Question: I tried a long time to figure out, how event and event loop works. I read so many article in internet and books about event registration and event loop, but I still can not imagine how it works.
I am reading the book Async JavaScript from Prgmatic Bookshelft about event queue, you can read in the book an article.
> When we call setTimeout, a timeout event is queued. Then execution
continues, the code after the setTimeout call runs and so on, until no
code more left. After then it will start the event loop and detect,
which event get fired and it will call the handler.
After this article, I have got a bit imagination about event and async in Javascript. Then I tried by myself the following code:
'''
setTimeout(function(){alert("Hello")},0);
for (var i = 0; i <= 100000; i++) {
console.log('I am loop');
}
'''
I have set the time 0, because I want to have confirmation about this sentence:
> the code after the setTimeout call runs and so on..
and
> After then it will start the event loop and...
until here, everything is fine how event in Javascript; it works. Then I keep continue reading Async JavaScript book, and had read the following:
> Input events work the same way: when a user clicks a DOM element with
a click handler attached, a click event is queued. But the handler
won't be executed until all currently running code had finished.
The first sentence sounds for me a bit confused. For example:
'''
//Some codes
#("element").click(function(e){
//Do something
});
//Some codes
'''
What I don't understand here is, when the compiler will saved a click event in the event queue? Will it be saved in the queue after registration (after this code) or when I had clicked the element?
In node I tried this code, to figure out how event works. Consider the following code:
'''
var events = require("events");
var event = new events.EventEmitter();
event.on('ev1', function () {
console.log('Into ev1');
});
event.emit('ev1');
for (var i = 0; i <= 5; i++) {
console.log('I am in the loop');
}
console.log('I am finish with loop');
'''
What I am expected here is:
> I am in the loop
I am in the loop
I am in the loop
I am in the loop
I am in the loop
I am in the loop
I am finish with loop
Into ev1
but what I got it is:
> Into ev1
I am in the loop
I am in the loop
I am in the loop
I am in the loop
I am in the loop
I am in the loop
I am finish with loop
After this output, it breaks all my imagination about event (async) execution and event loop that I had read in the book and article in the net before. Consider this sentence in the book:
> the code after the setTimeout call runs and so, until no code more
left. After then it will start the event loop and detect, which event
get fired and it will call the handler.
But why the code above with the 'EventEmitter' works opposite? I thought the event loop will be execute at the end (after other codes be done).
I had read in internet about database (for example mongoose) query with node is async. I don't know how async database query definitively works, but I am imagining like this:

Please explain me, how events in Javascript really work?
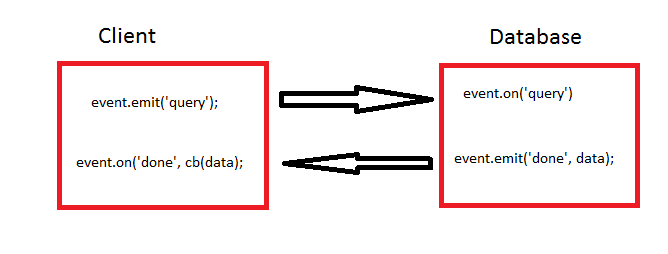
Answer: 'setTimeout' is a bit apart from 'EventEmitter', due to which you are getting these results. First of all I would ask you to run these examples first.
Save this in async.html and run it in your browser. Check the console to see the results.
'''
<div id="element">
</div>
<script src="http://code.jquery.com/jquery-1.9.1.min.js"></script>
<script>
setTimeout(function(){console.log("Hello")},0);
$("#element").click(function(e){
console.log("Inside");
});
$("#element").click();
for (var i = 0; i < 5; i++) {
console.log('I am loop');
}
</script>
'''
Output
'''
Inside
I am loop
I am loop
I am loop
I am loop
I am loop
Hello
'''
Now save this in async.js and run this in node.js
'''
setTimeout(function(){console.log("Hello")},0);
for (var i = 0; i < 5; i++) {
console.log('I am loop');
}
'''
Output
'''
I am loop
I am loop
I am loop
I am loop
I am loop
Hello
'''
You will find that 'setTimeout' works a little different than 'EventEmitter'. An EventEmitter executes the handler immediately whereas setTimeout attempts to execute it immediately. The actions are not performed until the next tick. Read about it <URL>.
Do not mix setTimeout with EventEmitter.
### Edit
Your example does not demonstrate asynchrony quite well. You are simply running a loop inside the event handler. Here is a more clear example :
'''
var events = require("events");
var event = new events.EventEmitter();
event.on("work", function (i,cb) {
console.log('Started '+i );
setTimeout(function(){event.emit("done",i,cb);},Math.random()*1000);
});
event.on("done", function (i,cb) {
cb(i);
});
var async = function (cb) {
for (var i = 0; i <= 100; i++) {
emitclosure(i,cb);
}
}
function emitclosure(i,cb){
setTimeout(function(){event.emit("work",i,cb)},Math.random()*1000);
}
async(function (i) {
console.log("I have done "+i);
});
'''
I would point out that I use 'setTimeout' along with events only to give a feel of delay of arrival of work and processing delay, unlike their synonymous use in the question. 'emitclosure' is just a closure for loop variables, so that their scope is safe.